Question: I created a settings bundle for my iOS app and tried to edit the Root.plist file.
I can change some of the existing values (those that are created by default), but if I try to add a new item (no matter the type), Xcode 4 crashes with the following error:

Anybody knows what might be causing this?
I'm using Xcode 4.02 build 4A2002a.
This is the log:
'''
ASSERTION FAILURE in /SourceCache/DVTKit/DVTKit-221/Framework/Classes/PlistView/DVTPlistDictionaryNode.m:171
Details: method -[DVTPlistDictionaryNode value] is inappropriate for instances of DVTPlistDictionaryNode
Object: <DVTPlistDictionaryNode: 0x202442340>
Method: -value
Thread: <NSThread: 0x200020700>{name = (null), num = 1}
Hints: None
Backtrace:
0 0x0000000100949773 -[IDEAssertionHandler handleFailureInMethod:object:fileName:lineNumber:messageFormat:arguments:] (in IDEKit)
1 0x000000010006d394 _DVTAssertionFailureHandler (in DVTFoundation)
2 0x00000001002ed3cb -[DVTPlistDictionaryNode value] (in DVTKit)
3 0x00000001002f0443 -[DVTPlistModel replacePlist:withPlist:] (in DVTKit)
4 0x00000001003030d4 -[DVTPlistViewController outlineView:setObjectValue:forTableColumn:byItem:] (in DVTKit)
5 0x00007fff8830e149 -[NSOutlineView _dataSourceSetValue:forColumn:row:] (in AppKit)
6 0x00007fff883c4dd9 -[NSTableView performClickOnCellAtColumn:row:] (in AppKit)
7 0x00007fff883c1200 -[NSTableView _attemptToPerformClickOnFocusedColumn] (in AppKit)
8 0x00007fff86bd511c __NSFireDelayedPerform (in Foundation)
9 0x00007fff867f5be8 __CFRunLoopRun (in CoreFoundation)
10 0x00007fff867f3dbf CFRunLoopRunSpecific (in CoreFoundation)
11 0x00007fff88f577ee RunCurrentEventLoopInMode (in HIToolbox)
12 0x00007fff88f575f3 ReceiveNextEventCommon (in HIToolbox)
13 0x00007fff88f574ac BlockUntilNextEventMatchingListInMode (in HIToolbox)
14 0x00007fff87ec4e64 _DPSNextEvent (in AppKit)
15 0x00007fff87ec47a9 -[NSApplication nextEventMatchingMask:untilDate:inMode:dequeue:] (in AppKit)
16 0x00007fff87e8a48b -[NSApplication run] (in AppKit)
17 0x00007fff87e831a8 NSApplicationMain (in AppKit)
18 0x0000000100000eec
19 0x0000000000000002
'''
This is the contents of the root.plist created by Xcode itself:
'''
<?xml version="1.0" encoding="UTF-8"?>
<!DOCTYPE plist PUBLIC "-//Apple//DTD PLIST 1.0//EN" "http://www.apple.com/DTDs/PropertyList-1.0.dtd">
<plist version="1.0">
<dict>
<key>PreferenceSpecifiers</key>
<array>
<dict>
<key>Title</key>
<string>Group</string>
<key>Type</key>
<string>PSGroupSpecifier</string>
</dict>
<dict>
<key>AutocapitalizationType</key>
<string>None</string>
<key>AutocorrectionType</key>
<string>No</string>
<key>DefaultValue</key>
<string></string>
<key>IsSecure</key>
<false/>
<key>Key</key>
<string>name_preference</string>
<key>KeyboardType</key>
<string>Alphabet</string>
<key>Title</key>
<string>Name</string>
<key>Type</key>
<string>PSTextFieldSpecifier</string>
</dict>
<dict>
<key>DefaultValue</key>
<true/>
<key>Key</key>
<string>enabled_preference</string>
<key>Title</key>
<string>Enabled</string>
<key>Type</key>
<string>PSToggleSwitchSpecifier</string>
</dict>
<dict>
<key>DefaultValue</key>
<real>0.5</real>
<key>Key</key>
<string>slider_preference</string>
<key>MaximumValue</key>
<integer>1</integer>
<key>MaximumValueImage</key>
<string></string>
<key>MinimumValue</key>
<integer>0</integer>
<key>MinimumValueImage</key>
<string></string>
<key>Type</key>
<string>PSSliderSpecifier</string>
</dict>
</array>
<key>StringsTable</key>
<string>Root</string>
</dict>
</plist>
'''
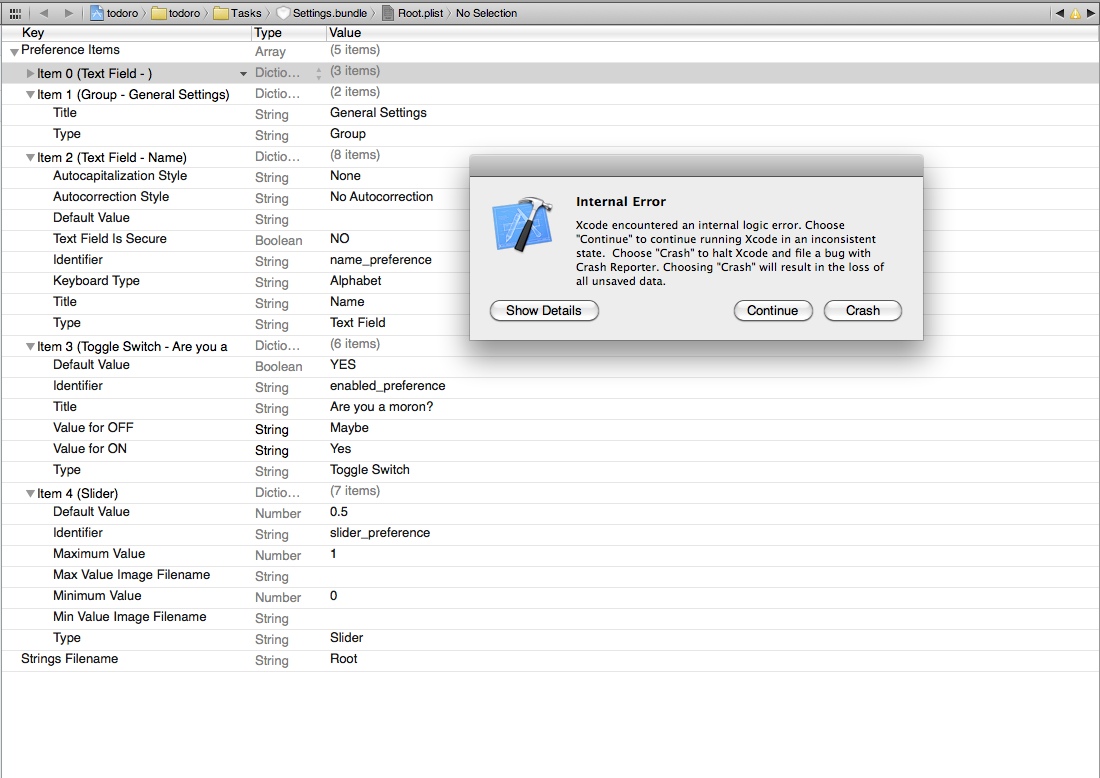
Answer: Sounds like an Apple bug. If you tell Xcode to Continue rather than Crash, you might be able to keep working as if nothing went wrong. If all else fails, you might consider using PlistBuddy or defaults to manipulate your plist. (Property List Editor.app would be ideal, but I don't think it's included in the Xcode 4 installation.)